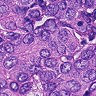
Metastatic tissue present: yes